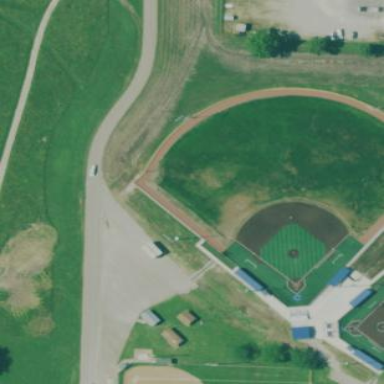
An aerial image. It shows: Baseball pitch for leisure and sports activities.